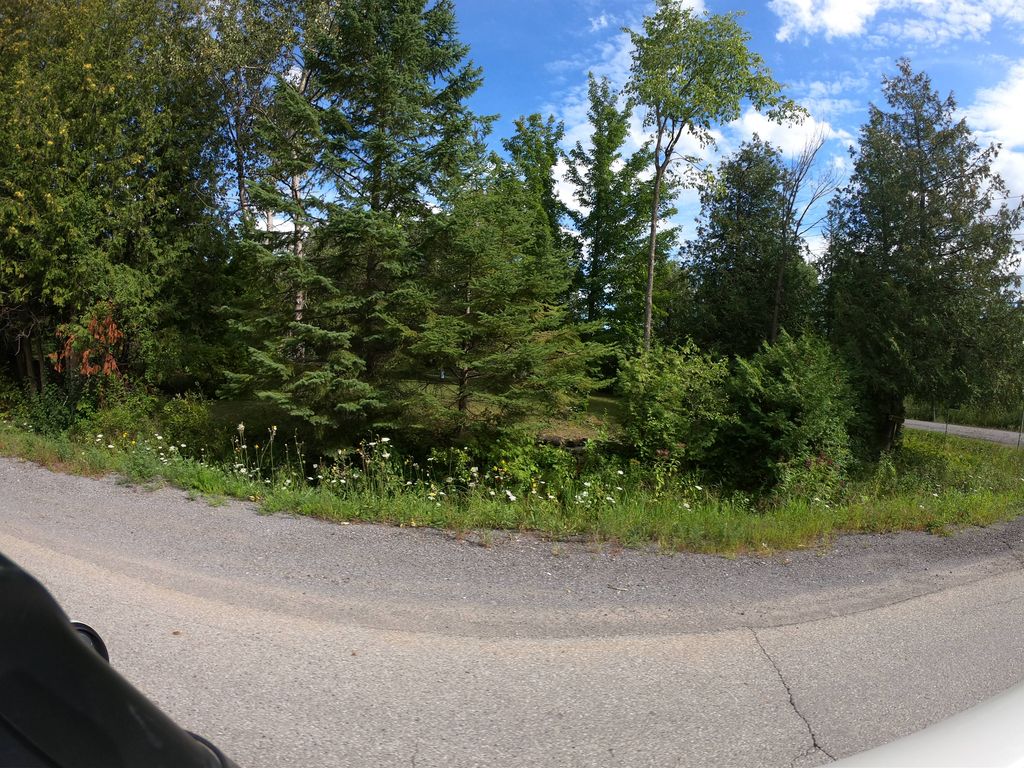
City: ottawa-gatineau